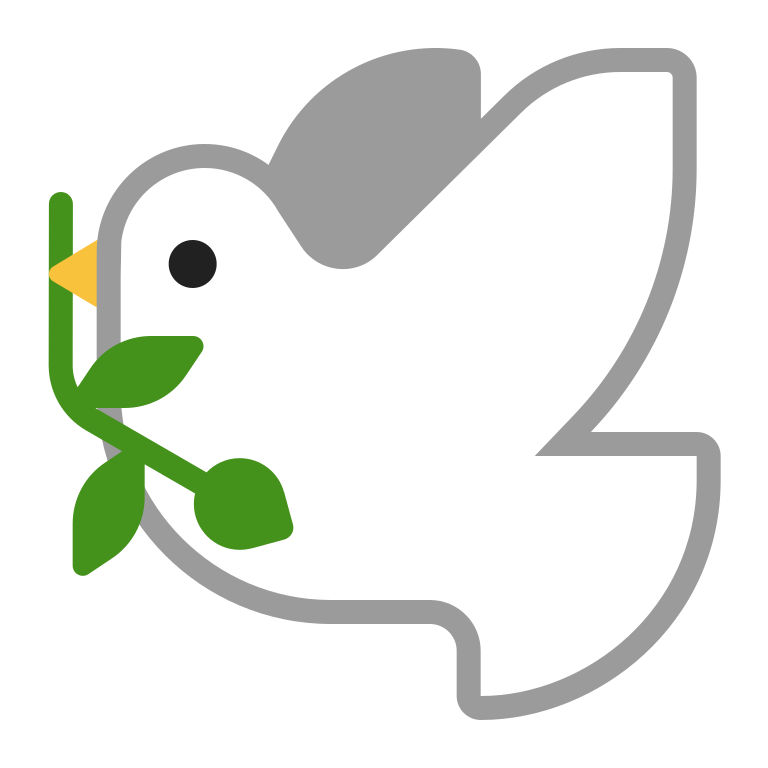
dove flat